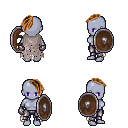
a pixel art fantasy rpg character, female body template, dark elf, purple skin, gray tattered cape, metal pants, brown long mohawk hairstyle, metal gloves, shield, four views (front, back, left, right), 2x2 character sprite sheet, small pixel art, hard edges, no anti-aliasing